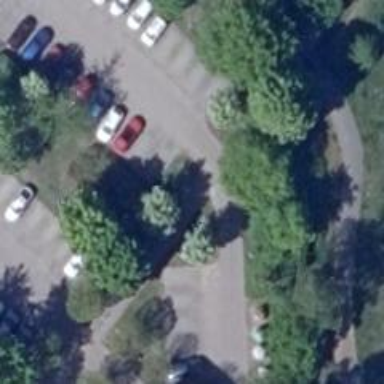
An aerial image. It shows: Parking aisle designated as service road.